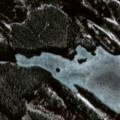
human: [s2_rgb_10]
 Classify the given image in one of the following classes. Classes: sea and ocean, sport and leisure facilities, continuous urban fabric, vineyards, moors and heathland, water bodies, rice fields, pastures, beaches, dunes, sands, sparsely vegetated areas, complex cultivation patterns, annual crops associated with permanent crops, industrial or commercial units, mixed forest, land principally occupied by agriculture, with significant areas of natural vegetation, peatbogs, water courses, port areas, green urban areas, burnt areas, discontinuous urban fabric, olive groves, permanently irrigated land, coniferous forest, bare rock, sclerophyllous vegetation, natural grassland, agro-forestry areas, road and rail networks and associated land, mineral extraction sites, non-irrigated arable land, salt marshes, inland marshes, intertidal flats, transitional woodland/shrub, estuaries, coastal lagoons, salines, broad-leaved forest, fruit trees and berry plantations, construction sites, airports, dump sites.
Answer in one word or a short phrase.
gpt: coniferous forest, transitional woodland/shrub, water bodies